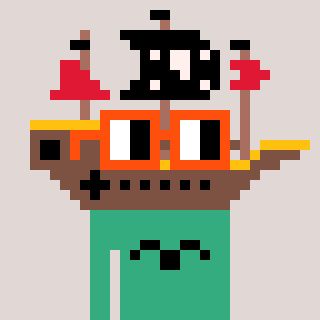
a pixel art character with square orange glasses, a pirateship-shaped head and a teal-colored body on a warm background